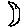
Label: moon